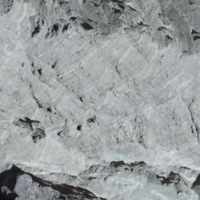
EUNIS habitat code: 48
Species observed at this site:
Corvus corone
Turdus merula
Chloris chloris
Turdus pilaris
Pica pica
Phoenicurus ochruros
Nucifraga caryocatactes
Passer domesticus
Fringilla coelebs
Turdus torquatus
Motacilla alba
Periparus ater